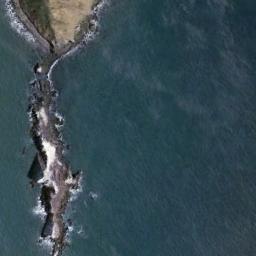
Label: beach